Interaction volume radius: 10 \u00c5
Interaction volume height: 10 \u00c5
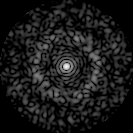
Disorder parameter: 0.8531